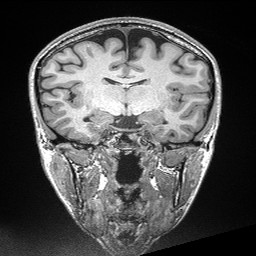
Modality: T1w
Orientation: sagittal
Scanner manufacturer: siemens
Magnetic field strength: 3 T
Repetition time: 2.3 s
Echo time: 0.00298 s